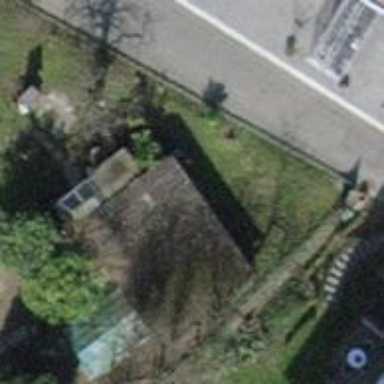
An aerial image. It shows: Barn.